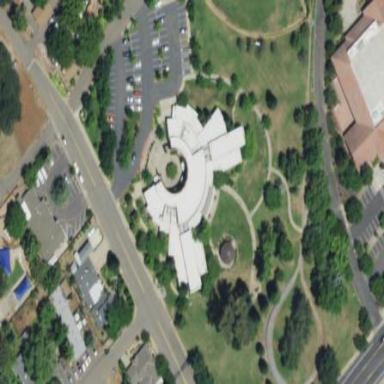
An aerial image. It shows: Library building.